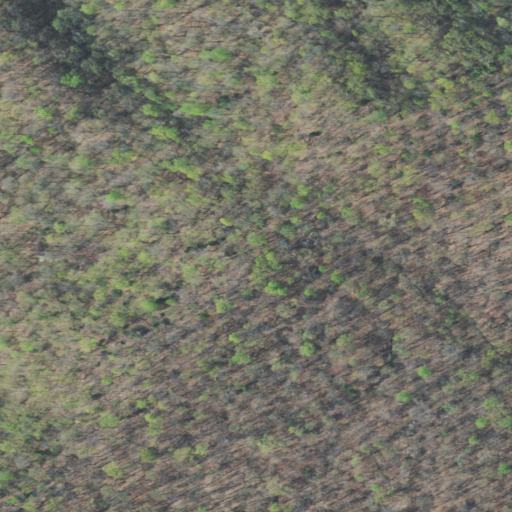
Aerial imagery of ridge(s) in Tennessee named Bacon Ridge containing only deciduous forest